Question: Hy, my UIToolbar which I added via the InterfaceBuilder gets been cut if i push to the view, but in the subview's I added via the IB a Toolbar on the bottom side but it cut's it still halfway.

Under the icon there is normally a text..
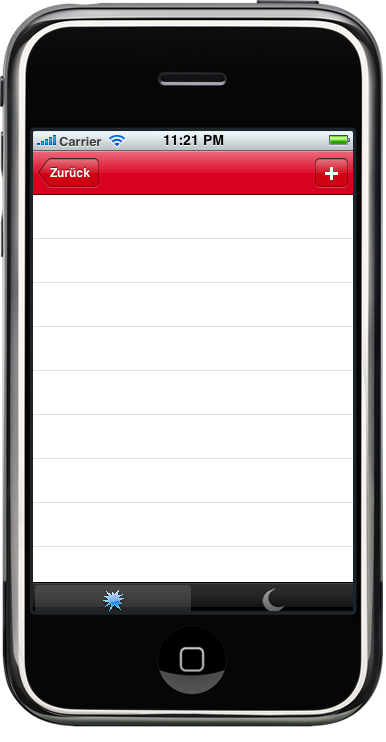
Answer: in interface builder in the attributes tab of the inspector select some status bar as is unspecified